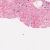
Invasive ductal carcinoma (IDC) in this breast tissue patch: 0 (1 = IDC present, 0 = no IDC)